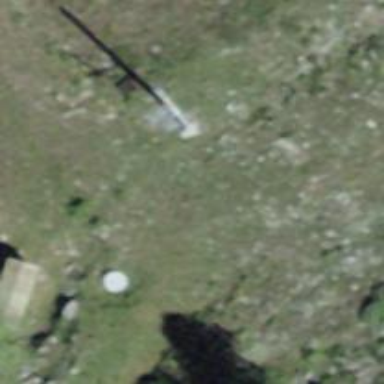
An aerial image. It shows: Pylon for aerialway.